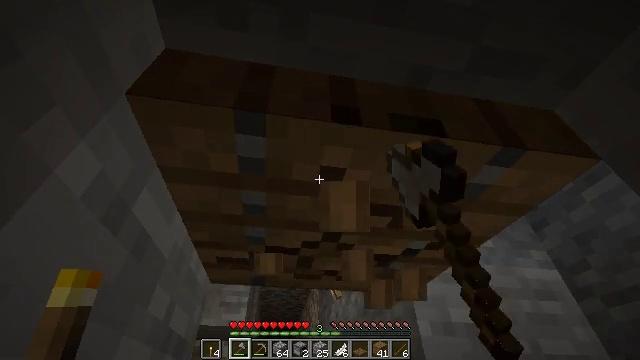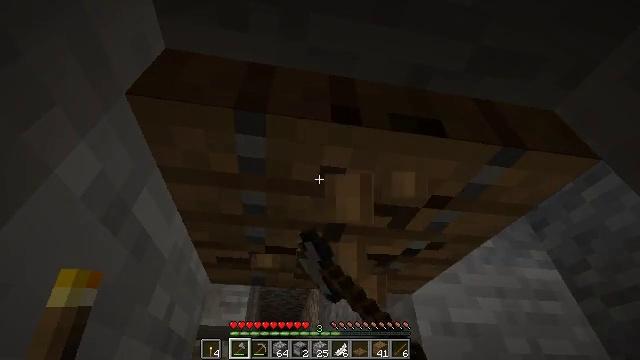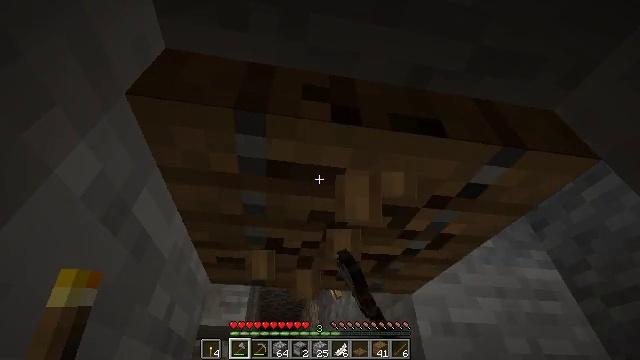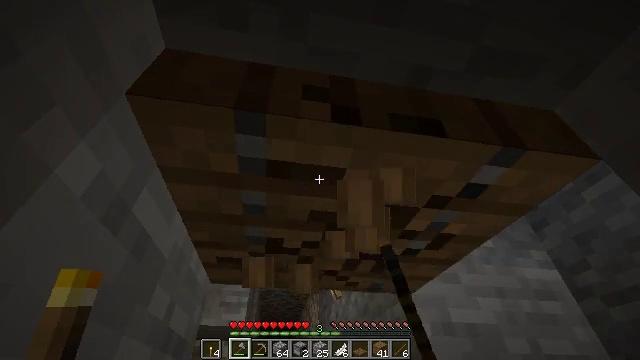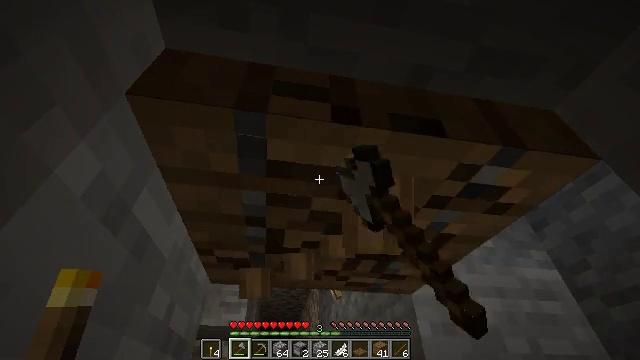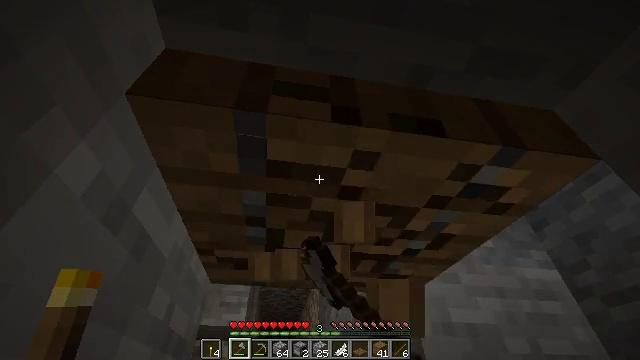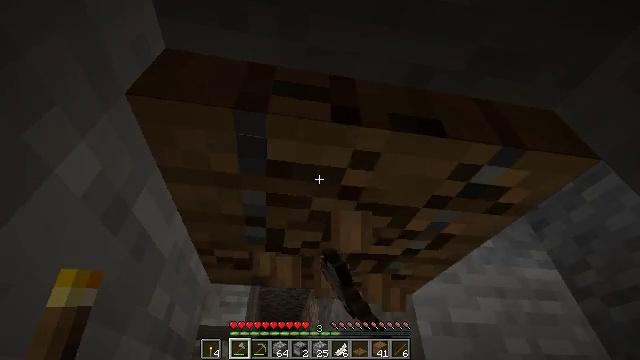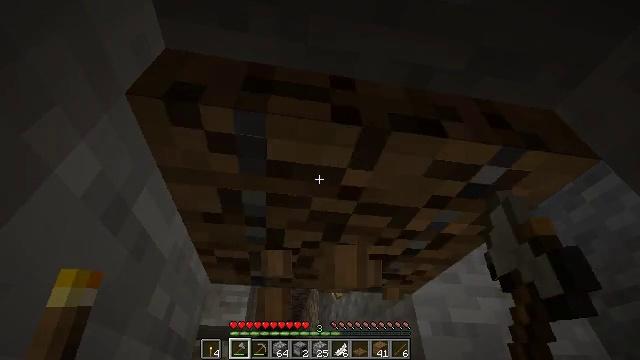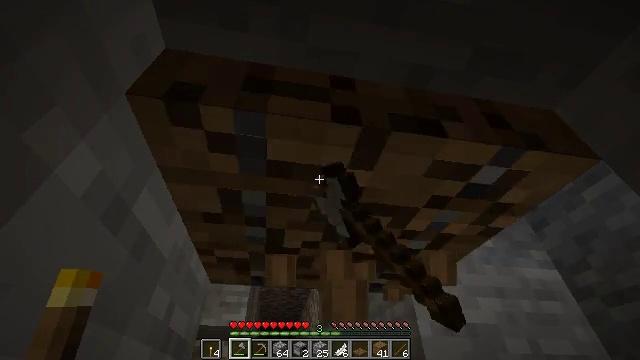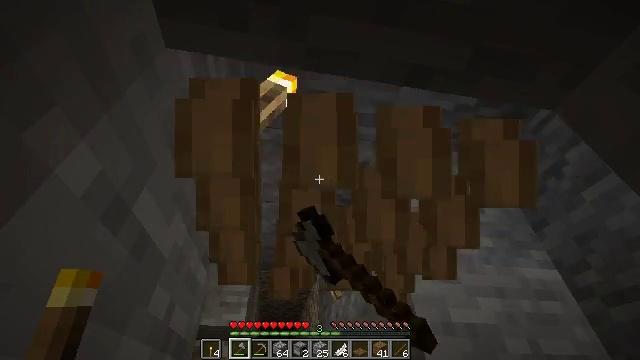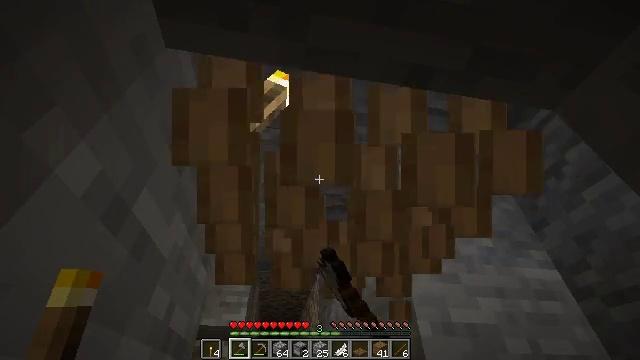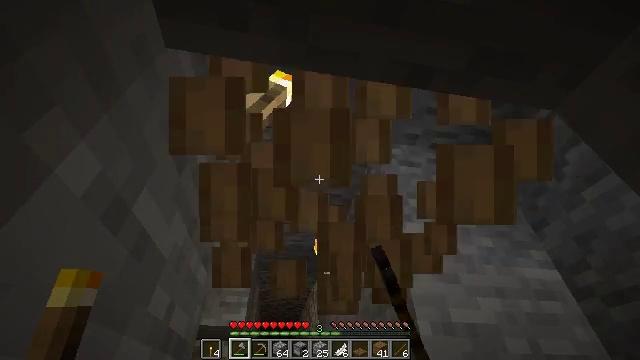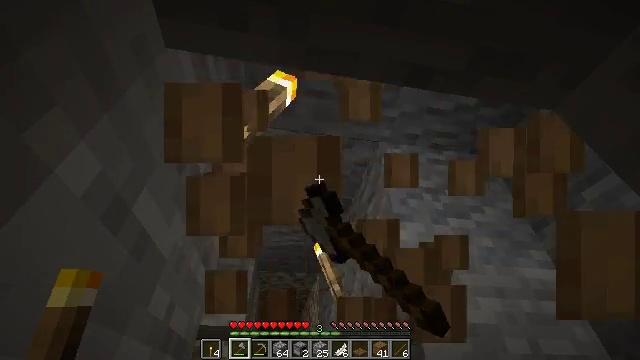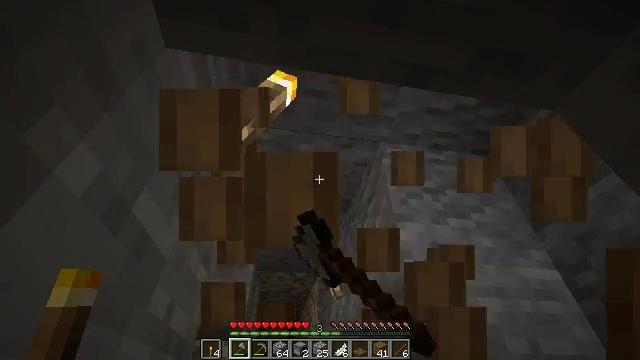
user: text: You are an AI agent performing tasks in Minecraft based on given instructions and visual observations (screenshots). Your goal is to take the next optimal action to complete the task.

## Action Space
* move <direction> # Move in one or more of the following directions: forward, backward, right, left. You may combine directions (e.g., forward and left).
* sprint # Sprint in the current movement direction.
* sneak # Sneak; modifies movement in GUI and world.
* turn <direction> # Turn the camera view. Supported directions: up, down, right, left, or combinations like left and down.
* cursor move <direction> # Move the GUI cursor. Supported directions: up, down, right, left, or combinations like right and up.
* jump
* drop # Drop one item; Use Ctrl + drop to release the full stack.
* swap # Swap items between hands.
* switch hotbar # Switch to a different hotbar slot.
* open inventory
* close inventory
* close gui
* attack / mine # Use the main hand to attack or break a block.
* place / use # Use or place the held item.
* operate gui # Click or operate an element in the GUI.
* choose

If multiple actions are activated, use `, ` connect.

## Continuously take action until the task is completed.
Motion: motion action
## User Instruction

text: Collect the spruce trapdoor from its position.
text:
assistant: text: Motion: attack / mine
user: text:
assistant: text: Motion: attack / mine
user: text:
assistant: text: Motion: attack / mine
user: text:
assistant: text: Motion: attack / mine
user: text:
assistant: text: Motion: attack / mine
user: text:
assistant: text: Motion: attack / mine
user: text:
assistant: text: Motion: attack / mine
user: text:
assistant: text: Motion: attack / mine
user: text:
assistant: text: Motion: attack / mine
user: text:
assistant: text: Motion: attack / mine
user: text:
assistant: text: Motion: attack / mine
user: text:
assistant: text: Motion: attack / mine
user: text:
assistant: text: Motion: attack / mine
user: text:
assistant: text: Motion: attack / mine